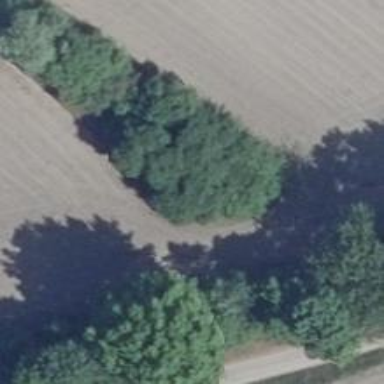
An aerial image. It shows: Row of deciduous broadleaved trees.